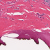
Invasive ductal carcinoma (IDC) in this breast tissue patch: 0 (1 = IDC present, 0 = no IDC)